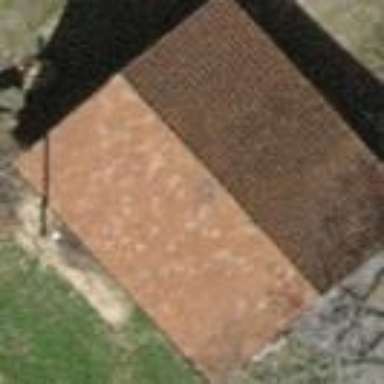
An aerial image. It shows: Shed.